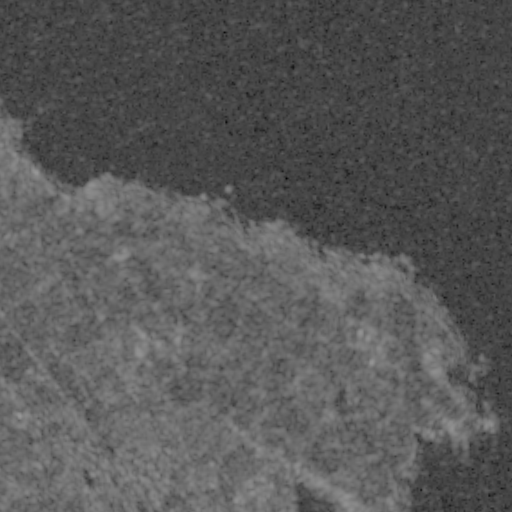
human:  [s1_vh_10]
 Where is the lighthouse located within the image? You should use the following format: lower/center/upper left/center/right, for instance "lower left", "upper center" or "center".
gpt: The lighthouse is located in the lower right of the image.
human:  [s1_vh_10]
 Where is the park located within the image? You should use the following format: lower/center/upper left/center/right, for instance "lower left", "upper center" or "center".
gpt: The park is located in the lower right of the image.
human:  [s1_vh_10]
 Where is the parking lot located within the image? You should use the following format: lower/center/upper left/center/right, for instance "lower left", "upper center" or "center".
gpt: The parking lot is located in the lower right of the image.
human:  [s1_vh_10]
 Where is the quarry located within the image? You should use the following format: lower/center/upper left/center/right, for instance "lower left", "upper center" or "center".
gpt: The quarry is located in the lower left of the image.
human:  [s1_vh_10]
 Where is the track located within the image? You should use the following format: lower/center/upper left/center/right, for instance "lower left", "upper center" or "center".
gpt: There is no track in the image.

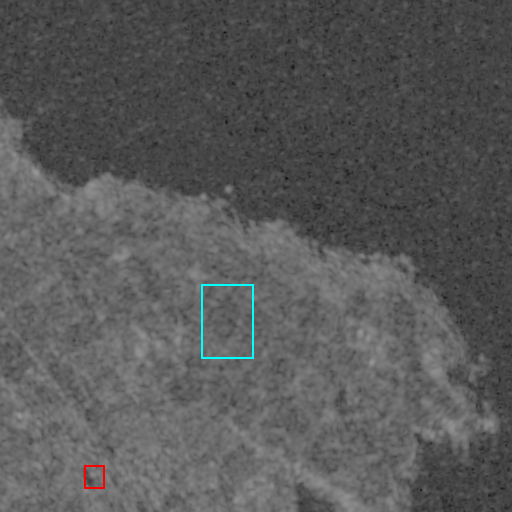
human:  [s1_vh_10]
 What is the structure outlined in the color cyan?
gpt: The structure outlined in cyan is a crop field.
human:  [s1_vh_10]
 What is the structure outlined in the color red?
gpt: The structure outlined in red is a quarry.
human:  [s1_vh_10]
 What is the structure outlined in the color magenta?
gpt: There is no magenta outline.